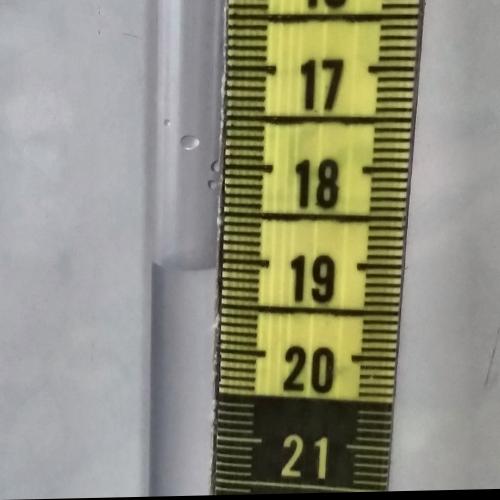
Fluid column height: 19.1 cm